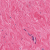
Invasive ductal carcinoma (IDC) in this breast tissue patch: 0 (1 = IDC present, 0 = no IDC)